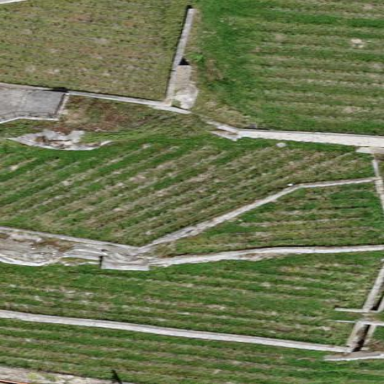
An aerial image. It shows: Vineyard with grape crops.